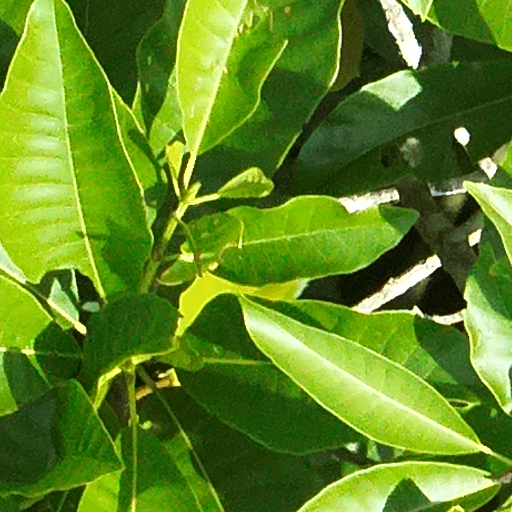
Species: Alseis blackiana
GBIF accepted scientific name: Alseis blackiana
Crown area (m\u00b2): 117.901